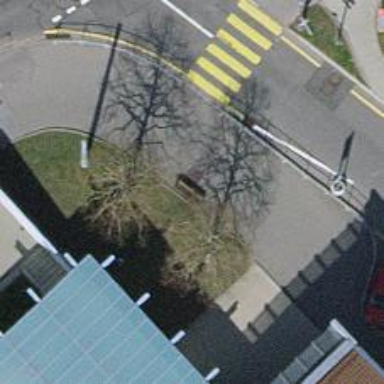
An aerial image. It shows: Bench.